Question: I am trying to set the background of a FAB to a different color in XML. I know I could do this in code, but that would also require a lot of inconvenient refactoring on my part.
'''
<android.support.design.widget.FloatingActionButton
android:layout_width="40dp"
android:layout_height="40dp"
android:background="#F38E1B"
android:id="@+id/fab"/>
'''

For some reason, the background stays blue when it should be orange. I have tried setting the background to a drawable as well but that yields the same results.
Is this a bug or am I just missing something?
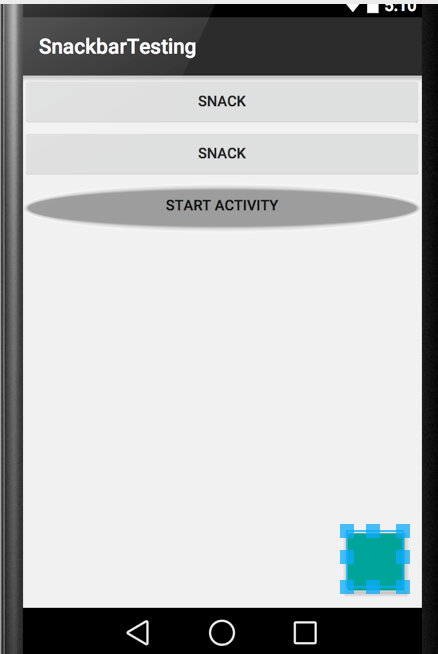
Answer: Ok I figured it out. Turns out you do have to set the background to a drawable (thanks @Nilesh), but there was something wrong with the drawable I was setting it to. I used this:
'''
<?xml version="1.0" encoding="utf-8"?>
<layer-list xmlns:android="http://schemas.android.com/apk/res/android">
<item>
<shape android:shape="oval">
<solid android:color="@color/al_color_accent_orange_light"/>
</shape>
</item>
</layer-list>
'''
as my drawable and it worked.